Interaction volume radius: 10 \u00c5
Interaction volume height: 35 \u00c5
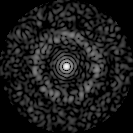
Disorder parameter: 0.8572